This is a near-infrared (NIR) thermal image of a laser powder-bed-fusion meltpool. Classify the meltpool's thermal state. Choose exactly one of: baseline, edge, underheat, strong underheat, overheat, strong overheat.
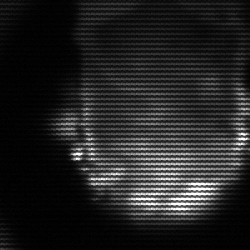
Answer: baseline